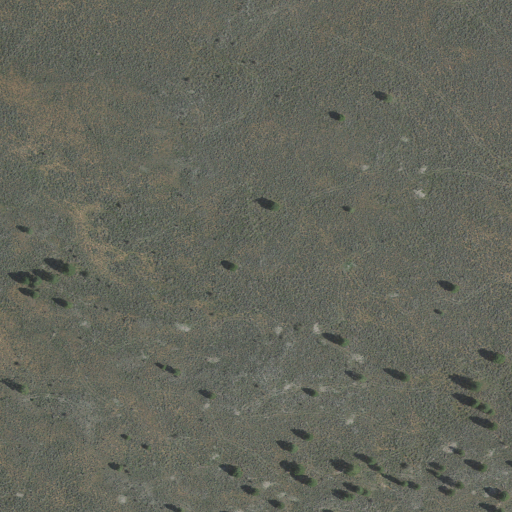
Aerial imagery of bench in Utah named Asay Bench containing shrub and evergreen forest